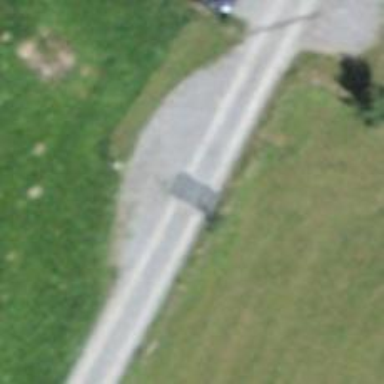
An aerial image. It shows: Cattle grid barrier.